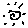
Label: sun